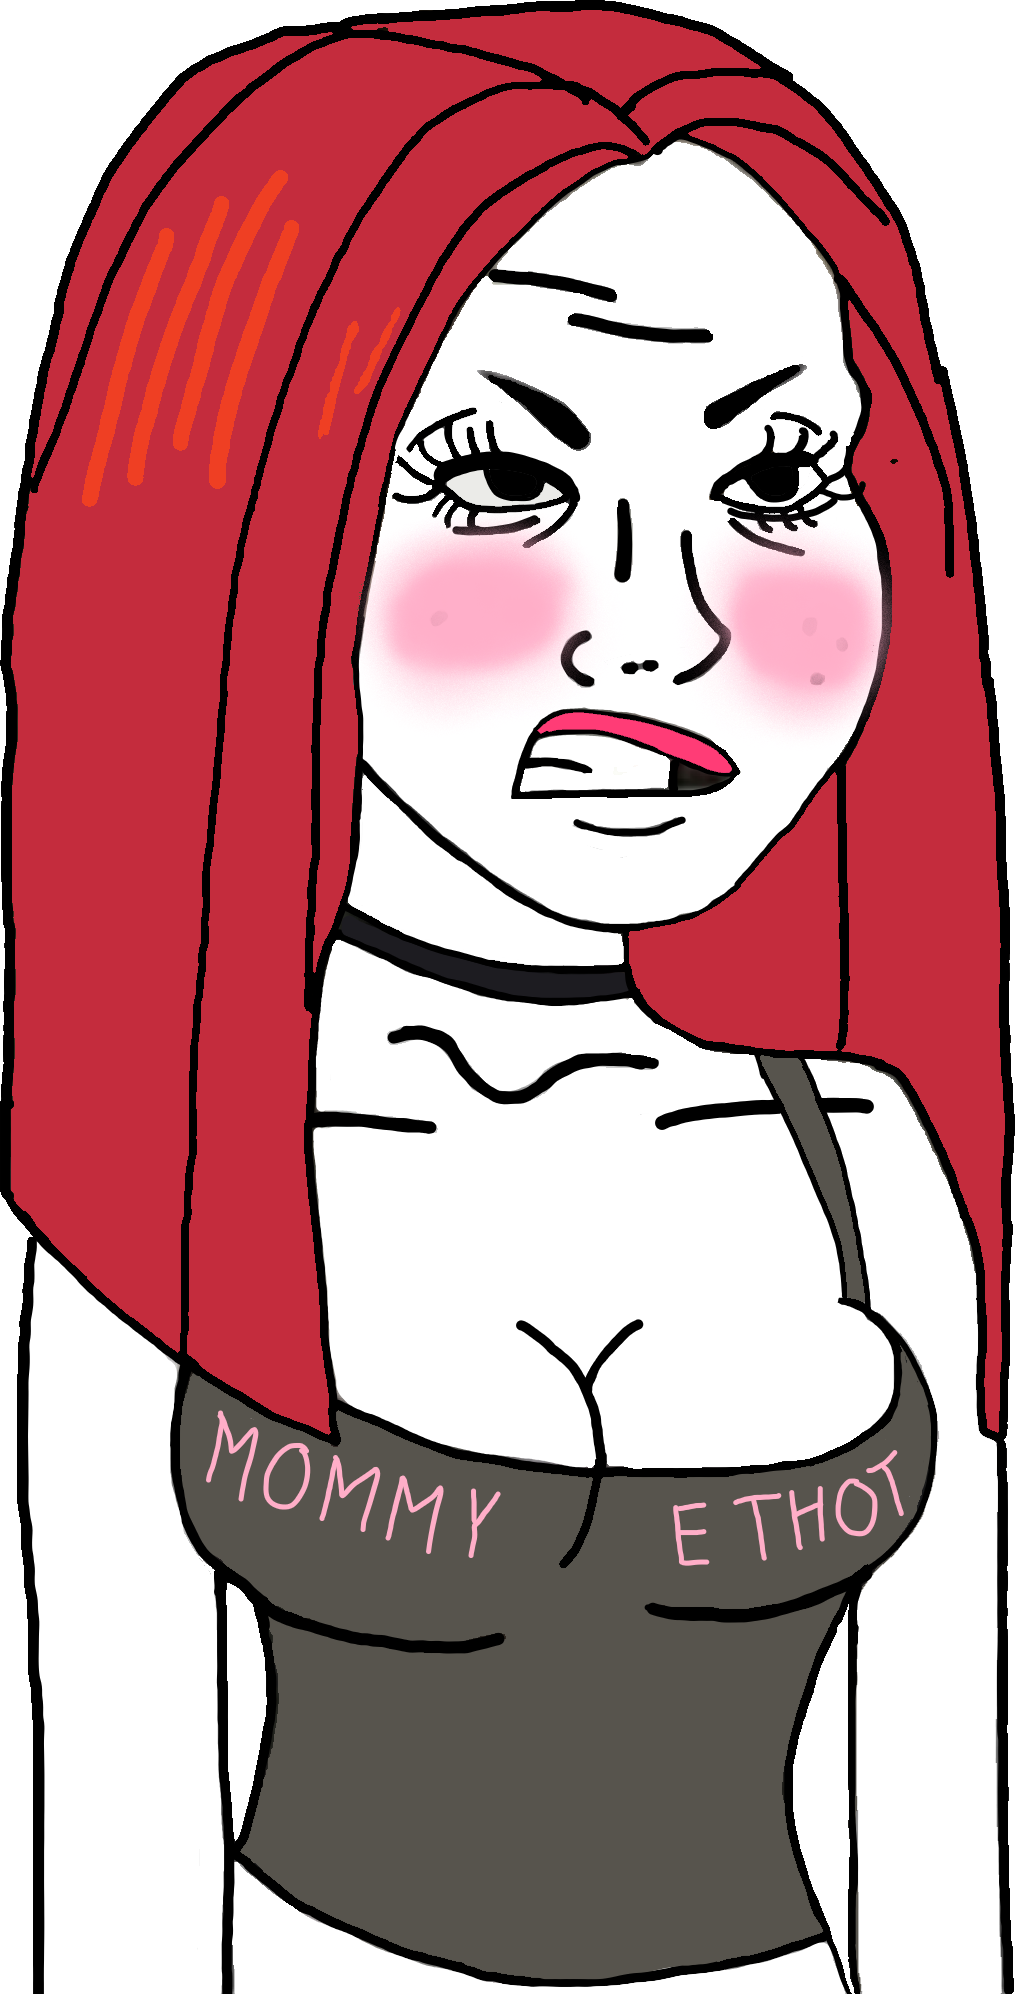
Label: 5_E-Thot